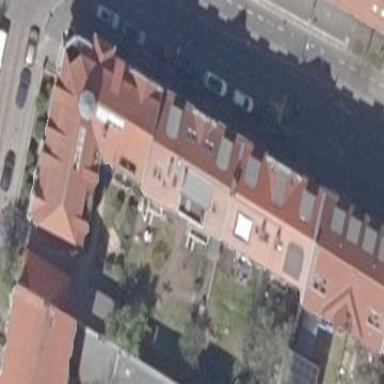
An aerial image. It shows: Gabled roof apartments building.